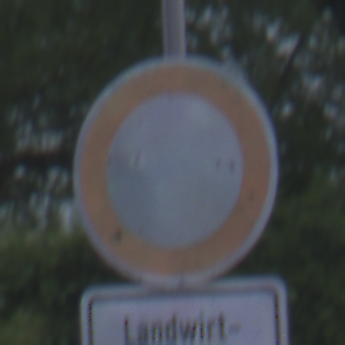
Verkehrszeichen: VerbotFahrzeugeAllerArt
Zusatzzeichen unten: BesondereFahrzeugeUndTransportgueter6
Umgebung: Outdoor, Urban
Tageszeit: SunriseSunset
Wetter: PartlyCloudy
Licht: Natural
Jahreszeit: NotSpecified
Kontrast: LowContrast